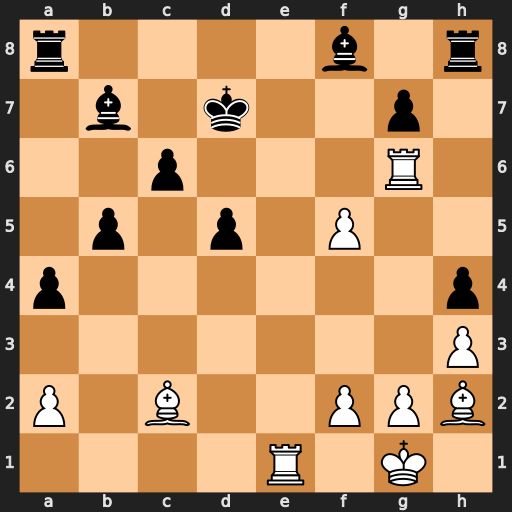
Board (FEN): r4b1r/1b1k2p1/2p3R1/1p1p1P2/p6p/7P/P1B2PPB/4R1K1
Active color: w
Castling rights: -
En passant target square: -
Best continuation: f6 gxf6 Rxf6 Re8 Bf5+